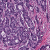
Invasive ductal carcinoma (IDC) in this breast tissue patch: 0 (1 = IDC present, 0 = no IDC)